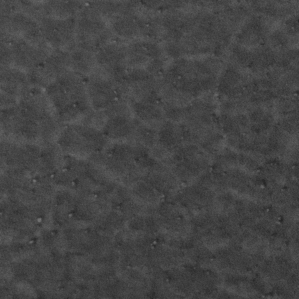
Label: frost